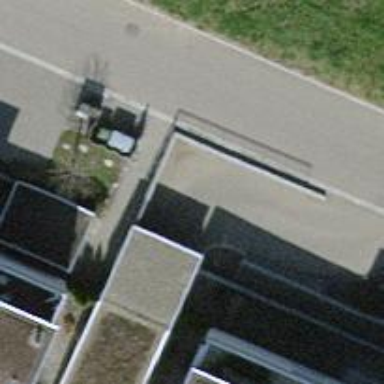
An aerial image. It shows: Parking entrance.